Field crop: maize
Growth stage: 2
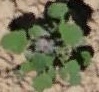
Species: chenopodium